Question: I have made a hashmap 'Map percentages= new HashMap();', I have entered values and keys into it and that was successful, but when I try to get the or try ContainsKey method then it returns false.
Please see the attached screen shot:
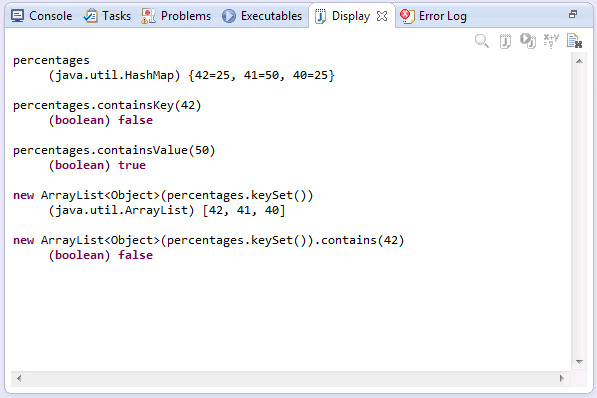
Answer: When assigning values to Map, you may used different datatype and when checking for key, you are using integer, it won't work.
'''
Map a = new HashMap();
a.put("1", 12);
a.put("2", 32);
System.out.println(a.containsKey(1));
'''
This will always return false.